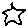
Label: star